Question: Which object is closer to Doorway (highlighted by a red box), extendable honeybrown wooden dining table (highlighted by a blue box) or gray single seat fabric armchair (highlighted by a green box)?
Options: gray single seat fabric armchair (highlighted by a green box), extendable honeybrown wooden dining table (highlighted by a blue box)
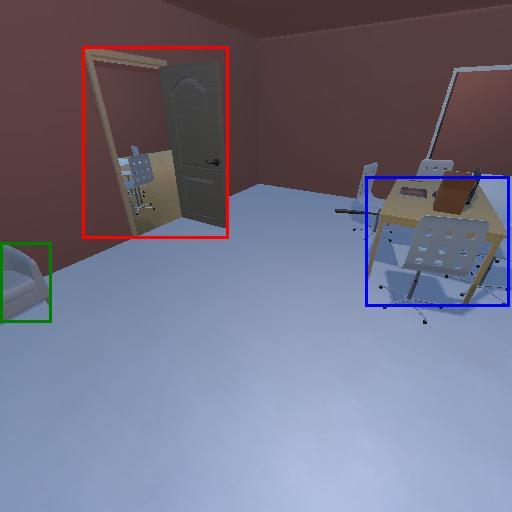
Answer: gray single seat fabric armchair (highlighted by a green box)